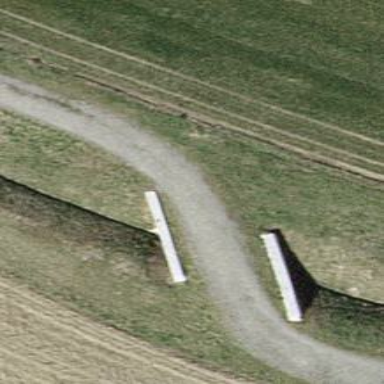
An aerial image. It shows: Pebblestone track with grade4 tracktype.